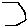
Label: hexagon